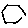
Label: hexagon